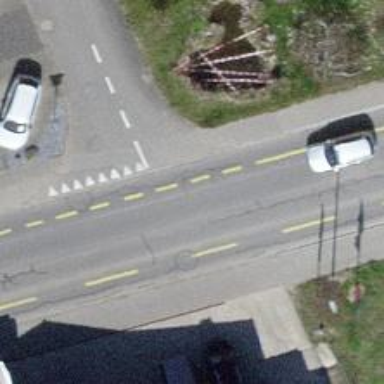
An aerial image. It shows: Secondary road with designated cycle lane.